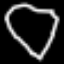
Label: diamond